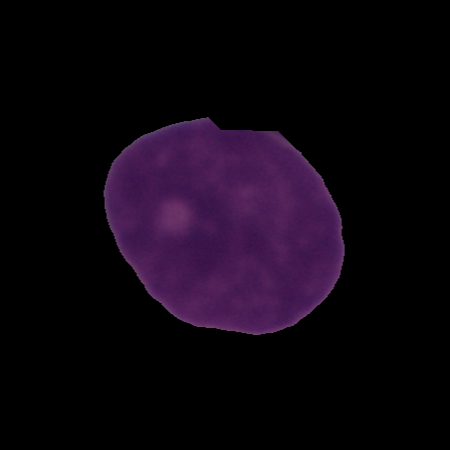
Label: cancer